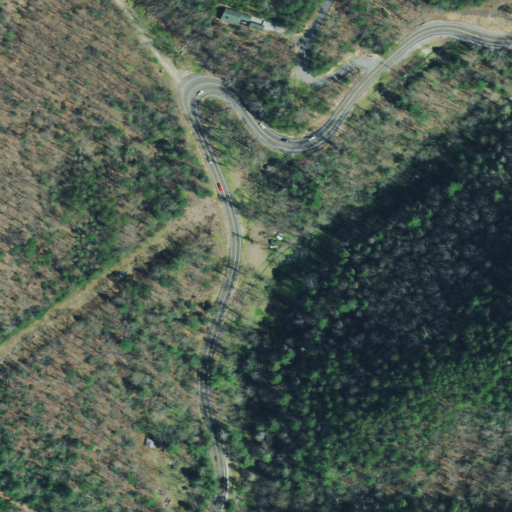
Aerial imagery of valley in Tennessee named Paw Paw Hollow containing deciduous forest, mixed forest, open development, evergreen forest, low intensity development, and medium intensity development